Question: Not sure how to do this. Probably best illustrated with the following screen:

So I want the replaced text to read 'yo yo' rather than 'yo'.
That's both of the occurrences of '{{.*}}' rather than the large occurrence that wraps both of the search text.
Thanks.
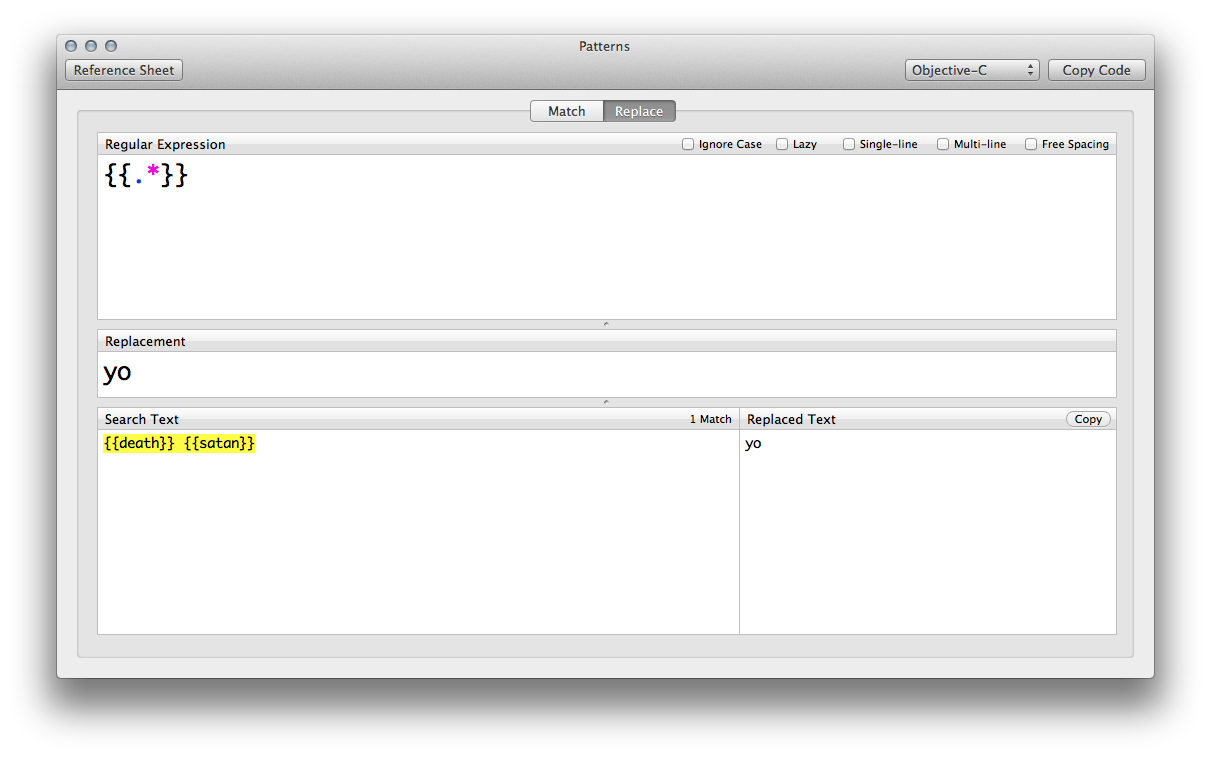
Answer: You've coded a quantifier '.*', which consumes as much as possible while still matching - ie it matches from the first '{{' to the last '}}'.
You want a quantifier:
'''
{{.*?}}
'''
which matches as as possible, while still matching - ie it will match from the first '{{' to the '}}'.